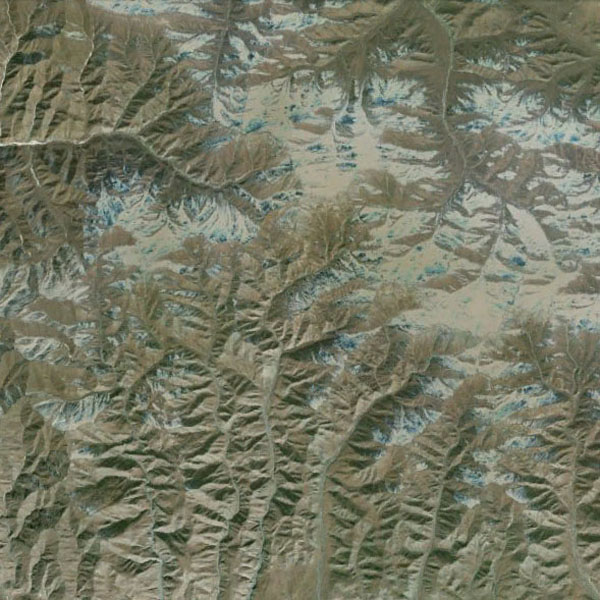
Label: Mountain